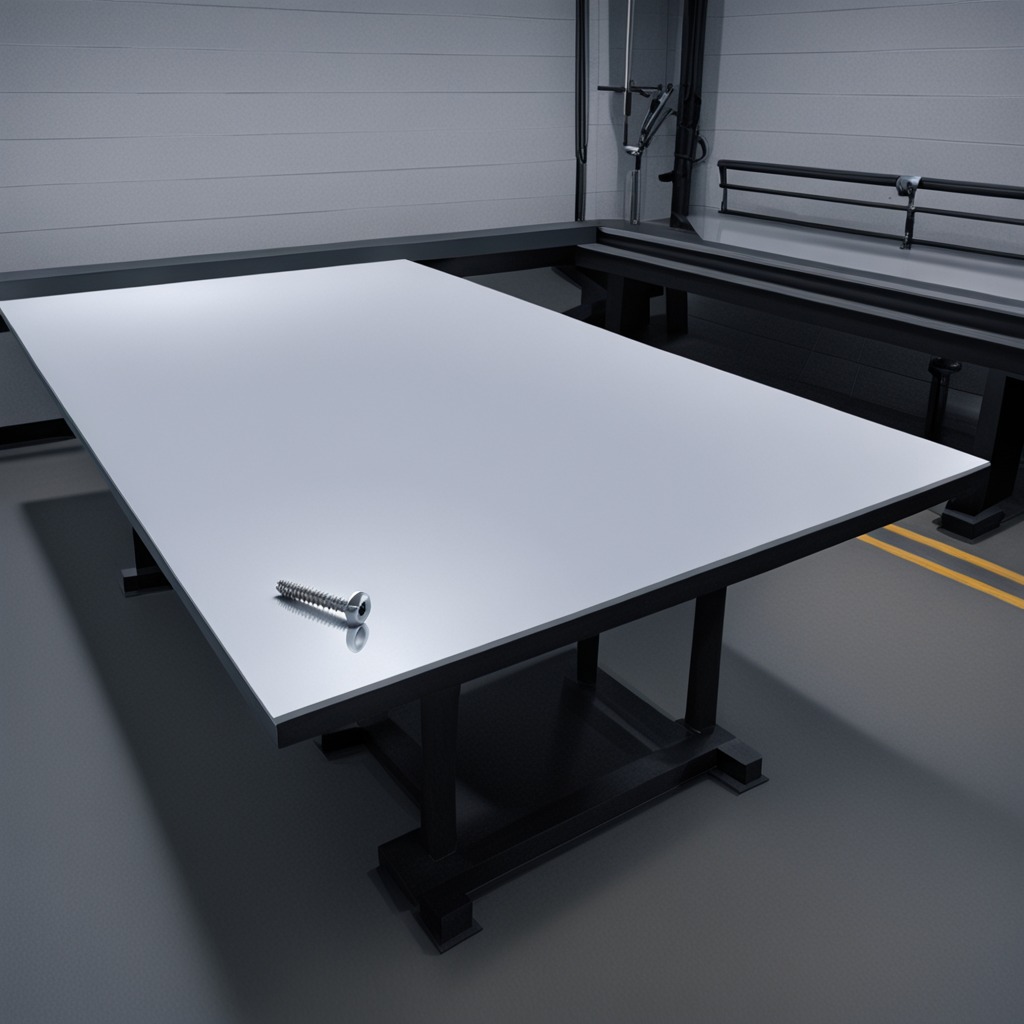
A metal screw is lying on the tabletop in the basement in the evening.